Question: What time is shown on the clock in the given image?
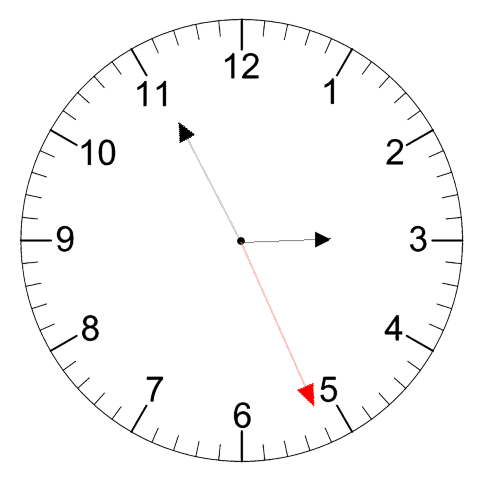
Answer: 02:55:26